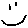
Label: smiley face